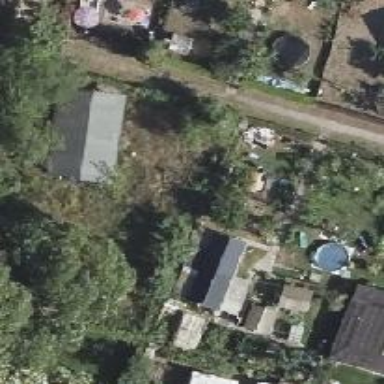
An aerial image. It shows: Plot in the allotments.